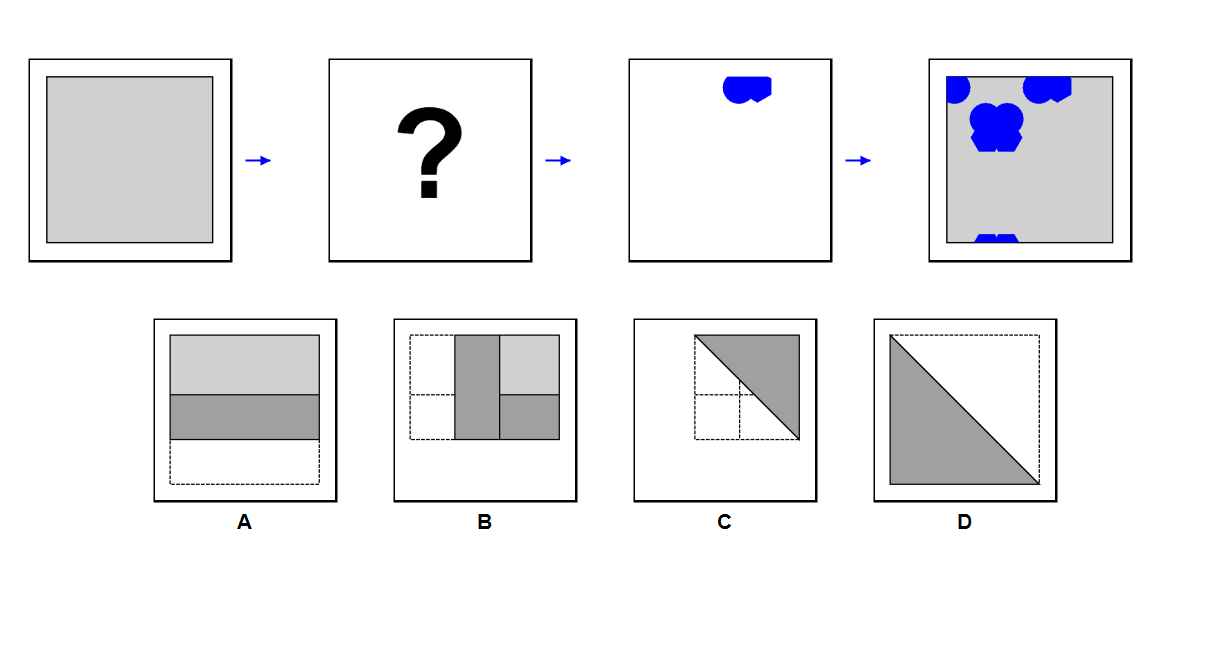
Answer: D